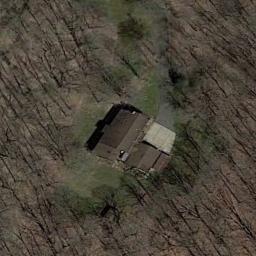
Label: residential